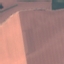
Label: AnnualCrop